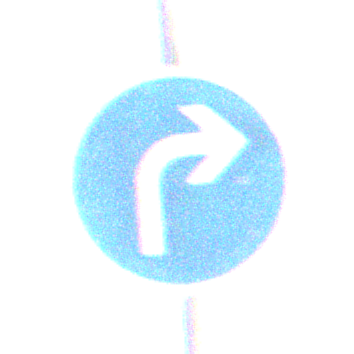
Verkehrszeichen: VorgeschriebeneFahrtrichtungRechts
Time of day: MorningAfternoon
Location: Outdoor (RoadRail)
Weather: PartlyCloudy
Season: NotSpecified
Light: Natural